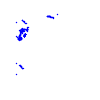
Particle: electron